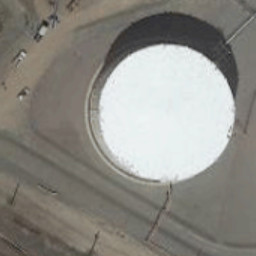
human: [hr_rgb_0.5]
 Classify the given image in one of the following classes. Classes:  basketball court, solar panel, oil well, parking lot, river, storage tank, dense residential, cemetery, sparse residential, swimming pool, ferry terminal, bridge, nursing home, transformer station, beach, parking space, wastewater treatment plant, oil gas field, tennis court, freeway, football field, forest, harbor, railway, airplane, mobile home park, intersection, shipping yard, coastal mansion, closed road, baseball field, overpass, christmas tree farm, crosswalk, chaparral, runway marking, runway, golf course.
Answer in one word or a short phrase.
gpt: storage tank